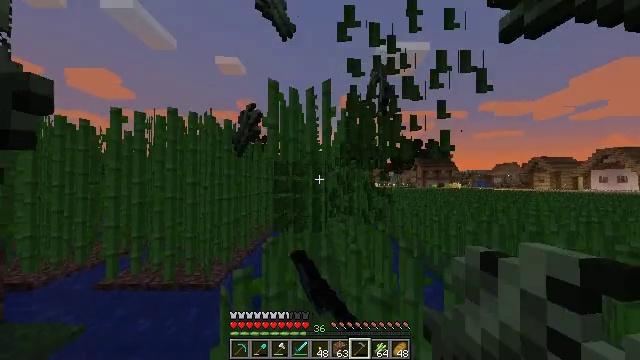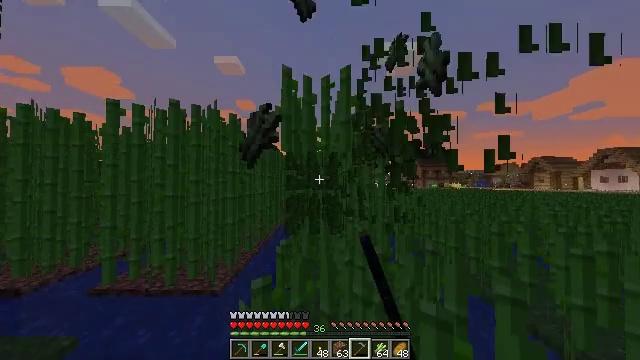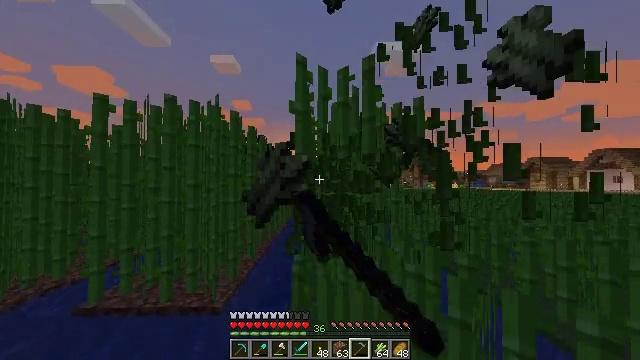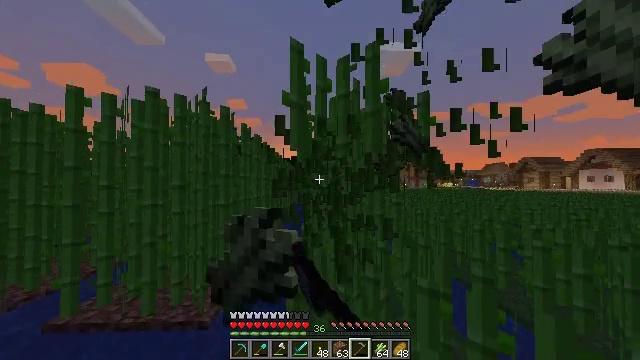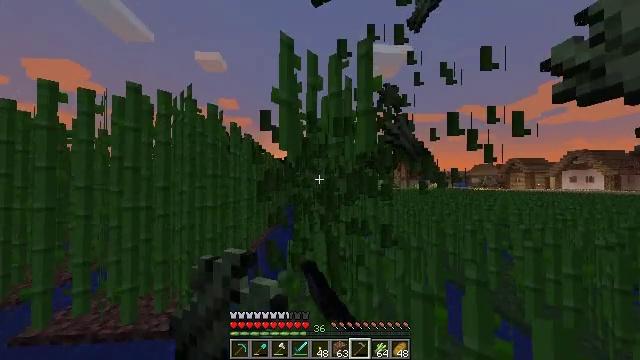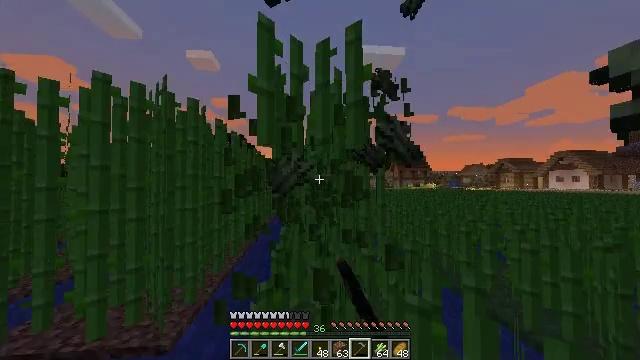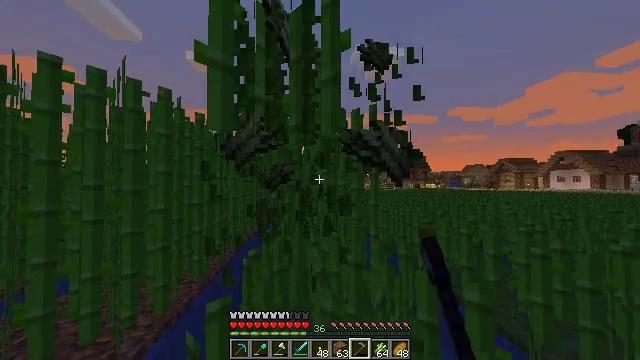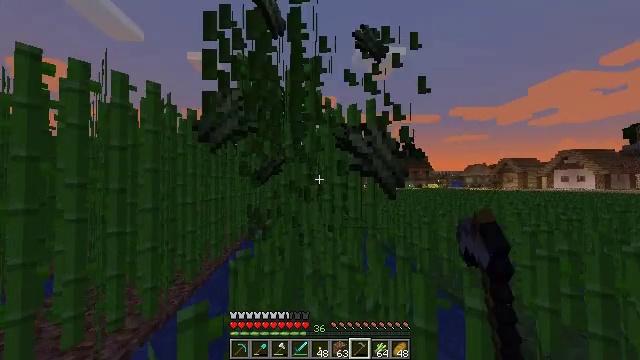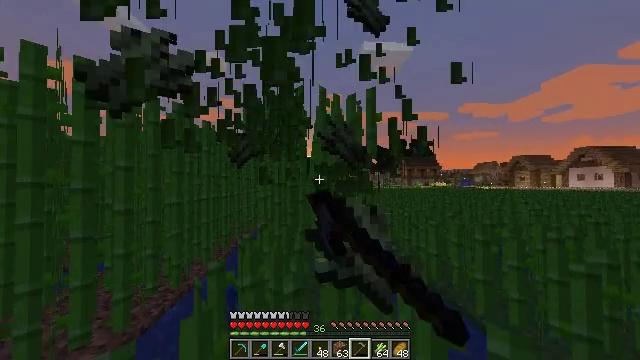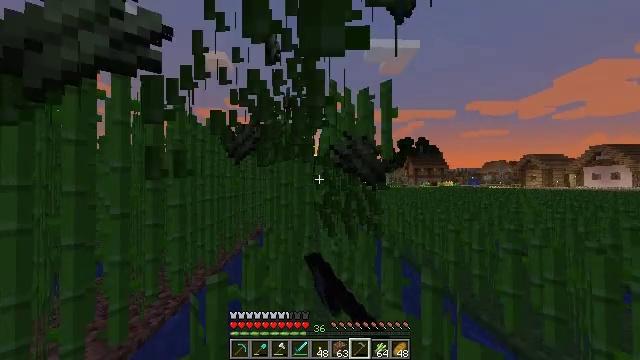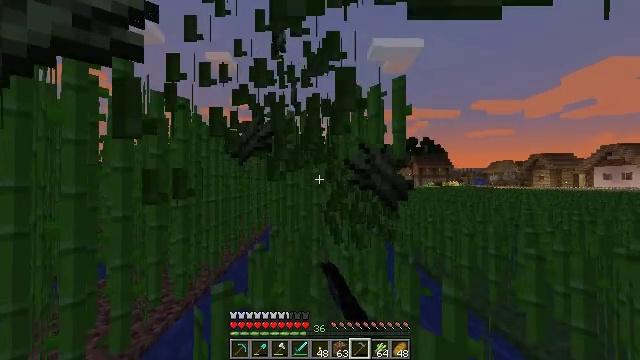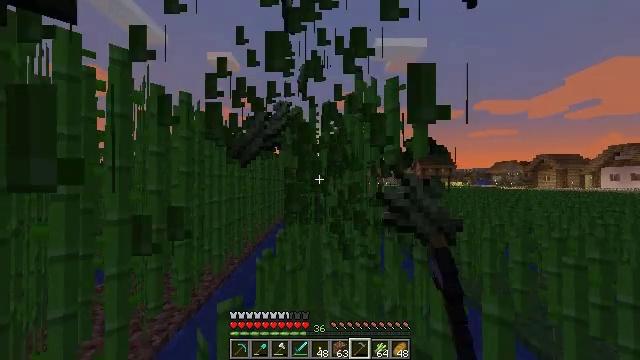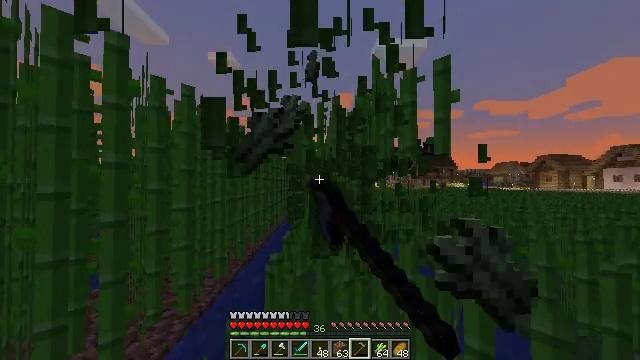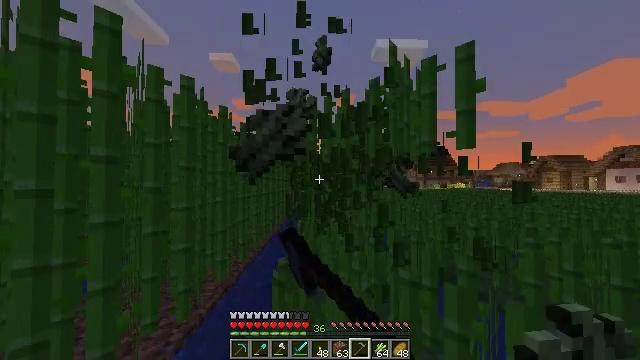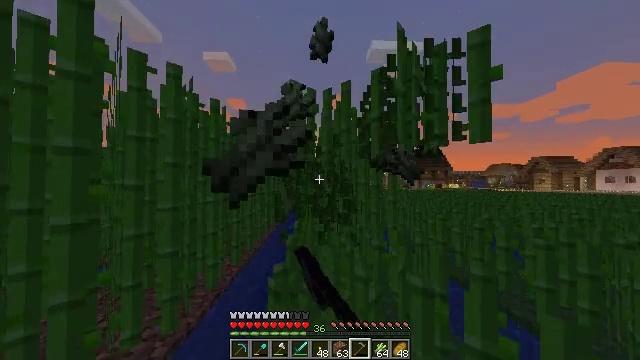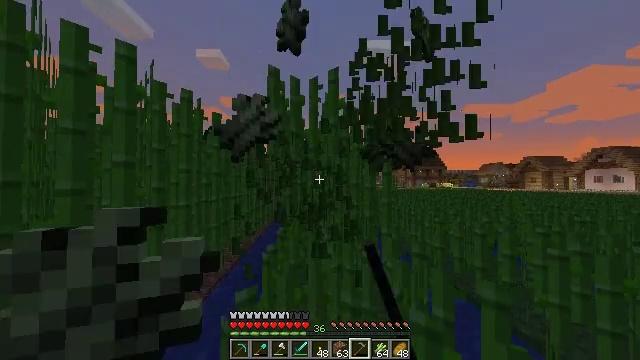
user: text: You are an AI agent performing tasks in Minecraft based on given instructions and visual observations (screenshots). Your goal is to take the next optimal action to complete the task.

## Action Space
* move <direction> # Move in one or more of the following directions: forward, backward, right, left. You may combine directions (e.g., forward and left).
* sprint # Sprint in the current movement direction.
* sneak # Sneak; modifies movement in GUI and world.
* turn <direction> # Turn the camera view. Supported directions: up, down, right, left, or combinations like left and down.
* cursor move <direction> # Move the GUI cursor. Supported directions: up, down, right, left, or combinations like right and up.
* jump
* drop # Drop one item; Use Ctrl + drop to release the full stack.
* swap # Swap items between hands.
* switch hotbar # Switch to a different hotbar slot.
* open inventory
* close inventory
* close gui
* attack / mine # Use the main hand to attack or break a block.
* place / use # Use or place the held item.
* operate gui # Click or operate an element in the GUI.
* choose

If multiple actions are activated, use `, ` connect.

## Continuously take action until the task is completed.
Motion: motion action
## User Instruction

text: Mine the sugar cane near rivers.
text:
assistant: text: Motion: move forward and move left, sprint, attack / mine
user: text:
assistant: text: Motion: move forward, sprint, attack / mine
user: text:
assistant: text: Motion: move forward and move right, sprint, turn right, attack / mine
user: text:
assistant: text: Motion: move forward and move right, sprint, turn right, attack / mine
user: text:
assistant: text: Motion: move forward and move right, sprint, turn right, attack / mine
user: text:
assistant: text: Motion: move forward and move right, sprint, attack / mine
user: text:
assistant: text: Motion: move forward and move right, sprint, attack / mine
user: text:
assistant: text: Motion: move forward and move left, sprint, turn left, attack / mine
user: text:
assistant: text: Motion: move forward and move left, sprint, turn left, attack / mine
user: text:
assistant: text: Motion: move forward and move left, sprint, attack / mine
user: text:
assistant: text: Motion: move forward and move left, sprint, attack / mine
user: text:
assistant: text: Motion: move forward and move left, sprint, attack / mine
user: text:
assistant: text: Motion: move forward, sprint, attack / mine
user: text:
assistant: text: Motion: move forward and move right, sprint, turn right, attack / mine
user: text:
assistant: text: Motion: move forward and move right, sprint, turn right, attack / mine
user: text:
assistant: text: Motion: move forward and move right, sprint, turn right, attack / mine
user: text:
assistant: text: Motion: move forward and move right, sprint, attack / mine
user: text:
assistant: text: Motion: move forward and move right, sprint, attack / mine
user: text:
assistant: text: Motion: move forward and move right, sprint, attack / mine
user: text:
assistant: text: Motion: move forward, sprint, turn left, attack / mine
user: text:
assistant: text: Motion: move forward and move left, sprint, turn left, attack / mine
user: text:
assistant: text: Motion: move forward and move left, sprint, turn left, attack / mine
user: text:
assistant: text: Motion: move forward and move left, sprint, attack / mine
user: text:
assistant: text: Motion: move forward and move left, sprint, attack / mine
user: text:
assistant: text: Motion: move forward and move left, sprint, attack / mine
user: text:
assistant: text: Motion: move forward, sprint, attack / mine
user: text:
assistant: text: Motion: move forward and move right, sprint, turn right, attack / mine
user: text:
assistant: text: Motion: move forward and move right, sprint, turn right, attack / mine
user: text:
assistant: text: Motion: move forward and move right, sprint, turn right, attack / mine
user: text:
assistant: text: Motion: move forward and move right, sprint, attack / mine